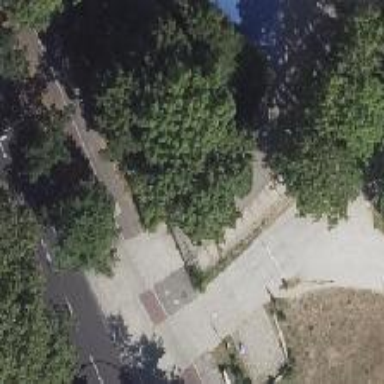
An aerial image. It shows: Footway.